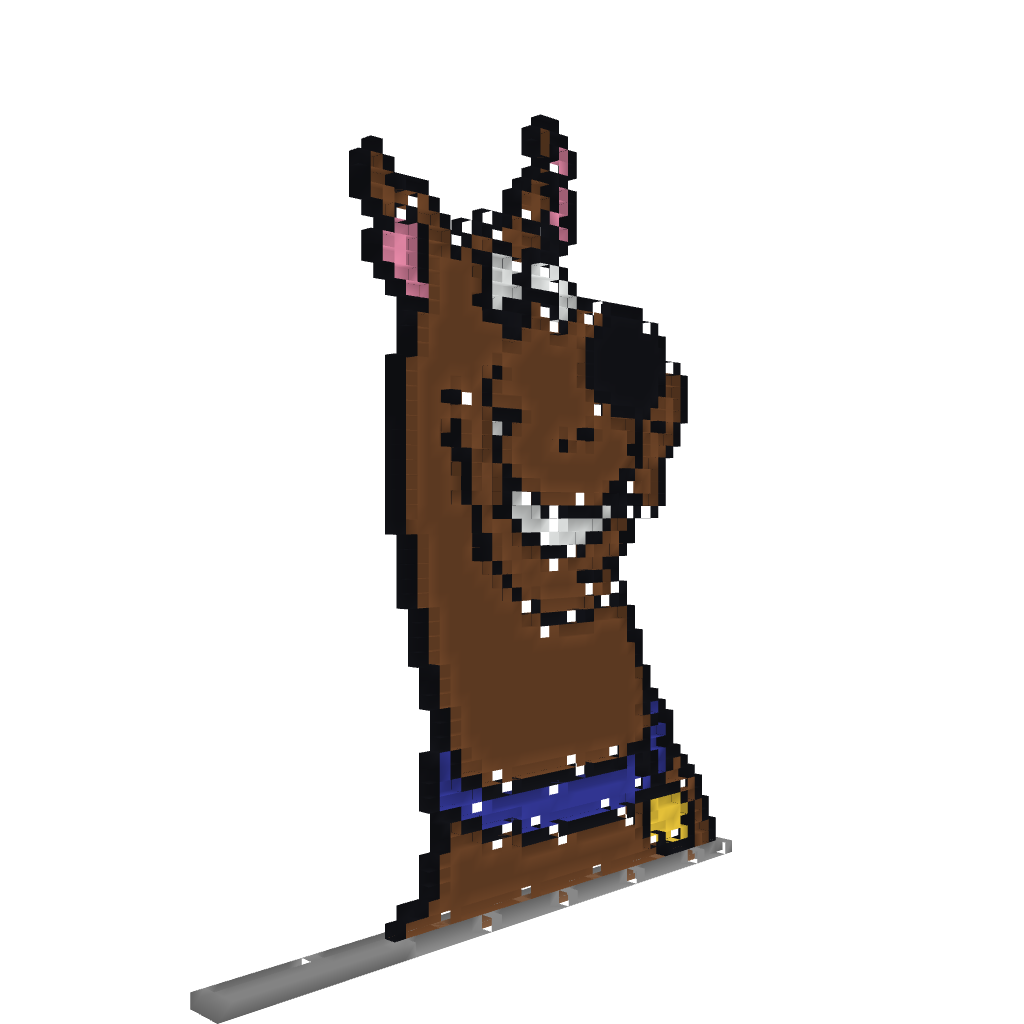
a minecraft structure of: Scooby Doo Pixel Art